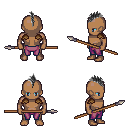
a pixel art fantasy rpg character, male body template, human, dark skin, leather shoulder armor, magenta pants, gray mohawk hairstyle, spear, four views (front, back, left, right), 2x2 character sprite sheet, small pixel art, hard edges, no anti-aliasing